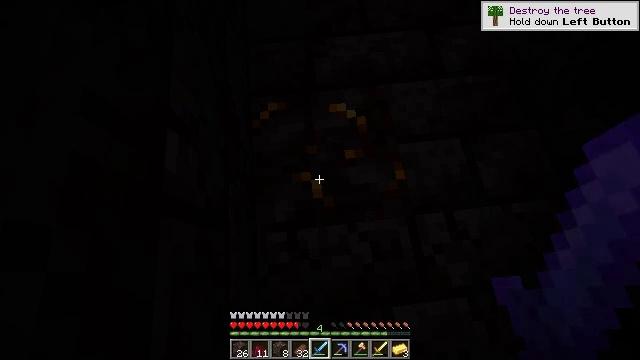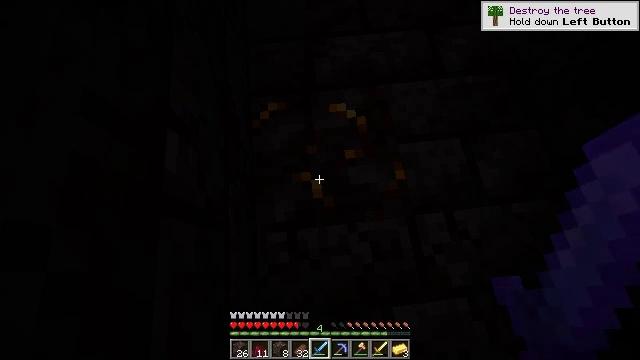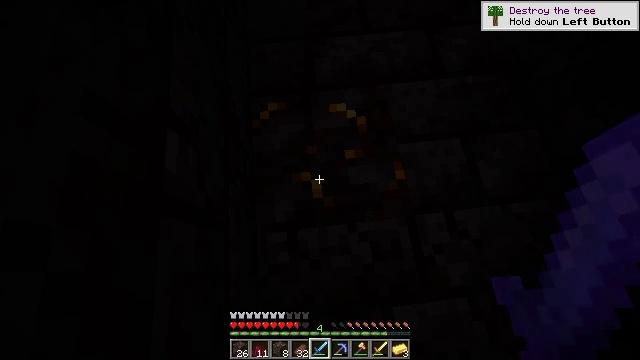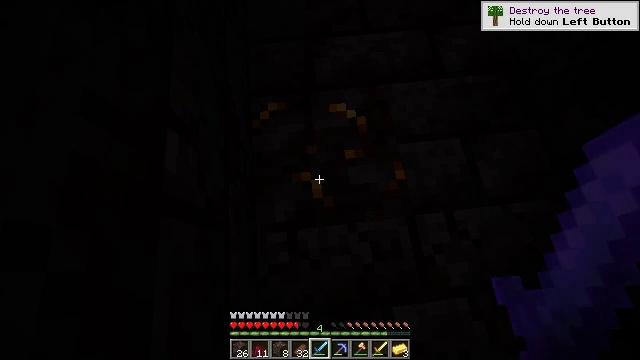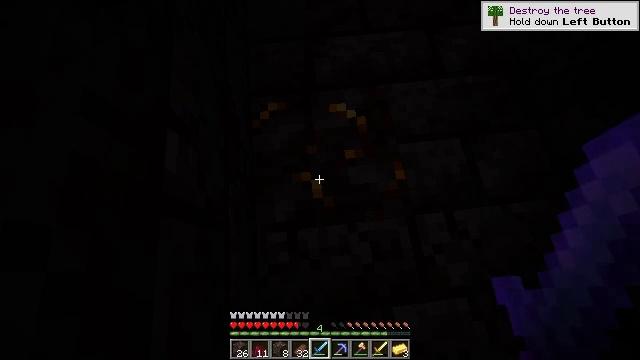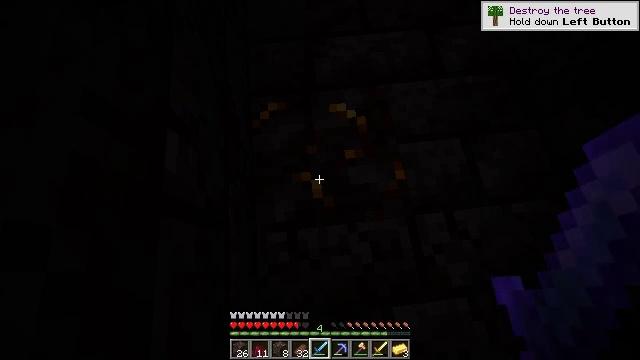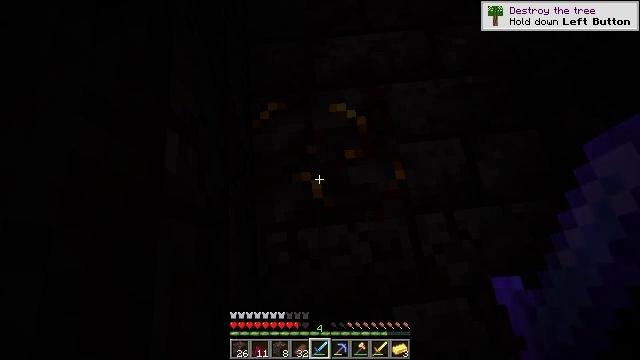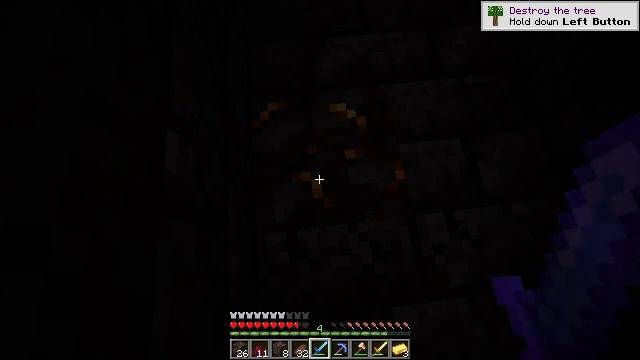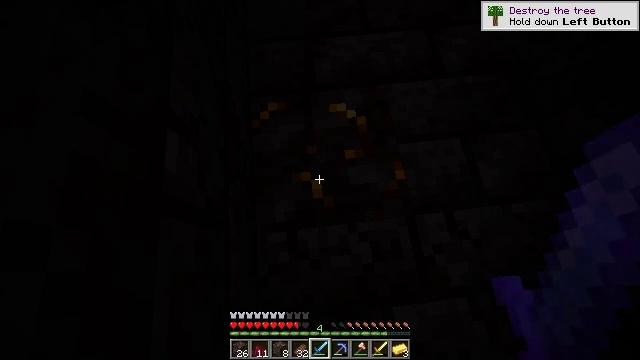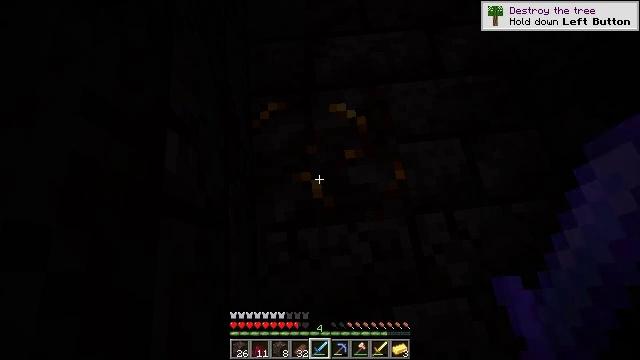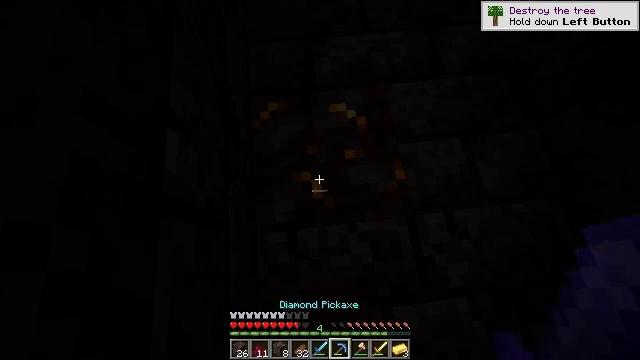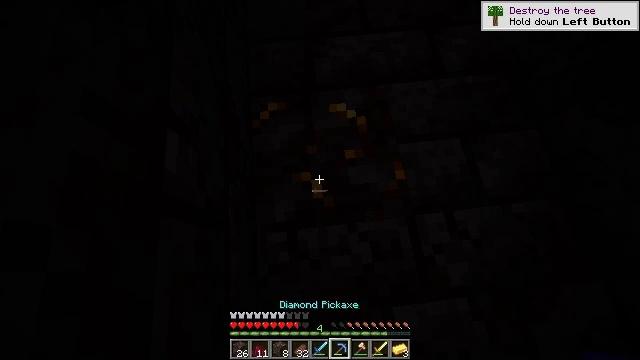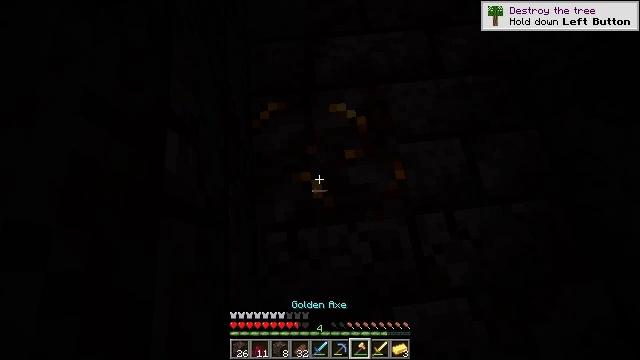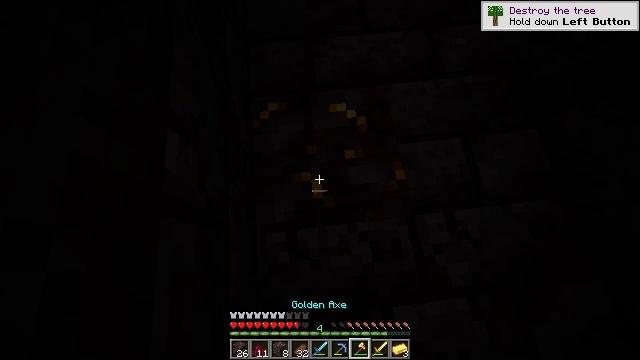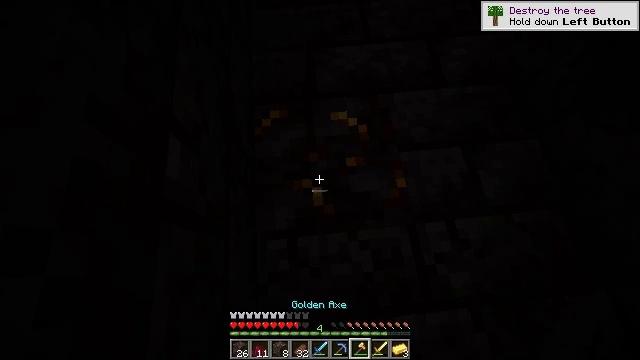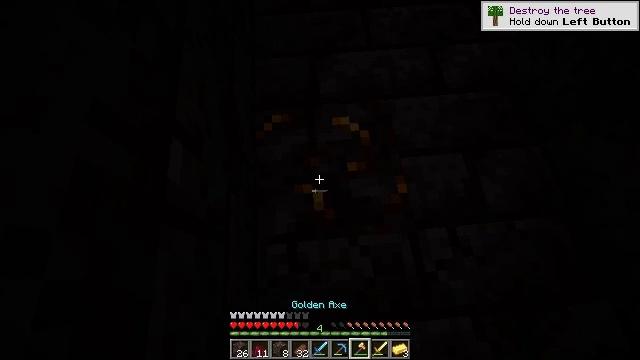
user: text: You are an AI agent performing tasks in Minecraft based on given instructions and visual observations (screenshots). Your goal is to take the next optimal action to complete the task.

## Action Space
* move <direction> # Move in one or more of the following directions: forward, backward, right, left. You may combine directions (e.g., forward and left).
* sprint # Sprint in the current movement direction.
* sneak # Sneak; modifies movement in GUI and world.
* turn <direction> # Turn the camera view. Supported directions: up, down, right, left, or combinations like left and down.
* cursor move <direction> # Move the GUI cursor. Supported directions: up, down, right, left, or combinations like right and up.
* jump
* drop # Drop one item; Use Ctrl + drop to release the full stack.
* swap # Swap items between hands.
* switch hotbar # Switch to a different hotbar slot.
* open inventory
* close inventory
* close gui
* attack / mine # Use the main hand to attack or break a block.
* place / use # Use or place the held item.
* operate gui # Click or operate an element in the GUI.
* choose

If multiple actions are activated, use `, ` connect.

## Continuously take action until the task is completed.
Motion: motion action
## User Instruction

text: Break the gilded blackstone for gold nuggets.
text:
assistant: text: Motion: no_op
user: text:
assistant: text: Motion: no_op
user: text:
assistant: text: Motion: no_op
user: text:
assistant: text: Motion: no_op
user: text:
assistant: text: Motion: no_op
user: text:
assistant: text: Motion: no_op
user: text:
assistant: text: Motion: no_op
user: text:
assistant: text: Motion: no_op
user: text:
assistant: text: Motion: no_op
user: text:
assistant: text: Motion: no_op
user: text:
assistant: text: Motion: no_op
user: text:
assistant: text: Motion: no_op
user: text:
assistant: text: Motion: no_op
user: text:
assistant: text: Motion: turn up
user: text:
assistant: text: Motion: turn up
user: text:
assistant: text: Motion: no_op
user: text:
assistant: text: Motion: no_op
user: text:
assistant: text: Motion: attack / mine
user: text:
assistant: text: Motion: attack / mine
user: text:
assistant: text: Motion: attack / mine
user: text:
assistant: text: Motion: attack / mine
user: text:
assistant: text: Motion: attack / mine
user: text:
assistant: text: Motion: attack / mine
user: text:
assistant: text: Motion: no_op
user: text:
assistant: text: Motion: no_op
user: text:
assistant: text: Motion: no_op
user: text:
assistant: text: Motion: no_op
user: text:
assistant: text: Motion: no_op
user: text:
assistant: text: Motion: no_op
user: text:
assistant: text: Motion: no_op